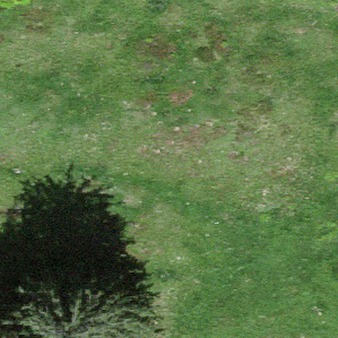
Label: other